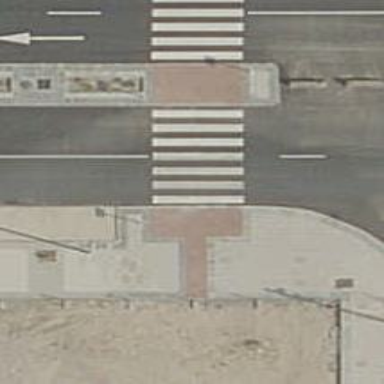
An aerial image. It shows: Uncontrolled zebra crossing on the road.